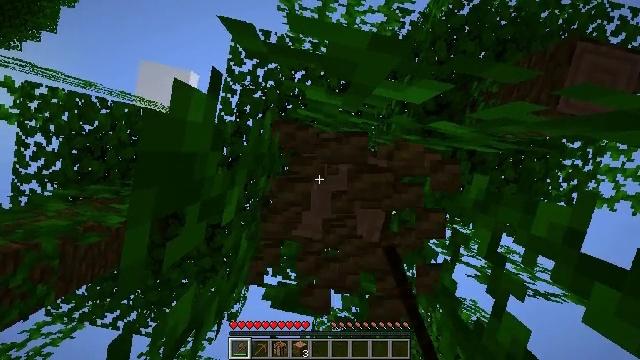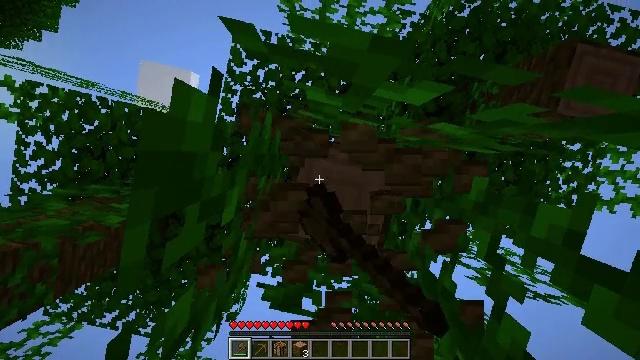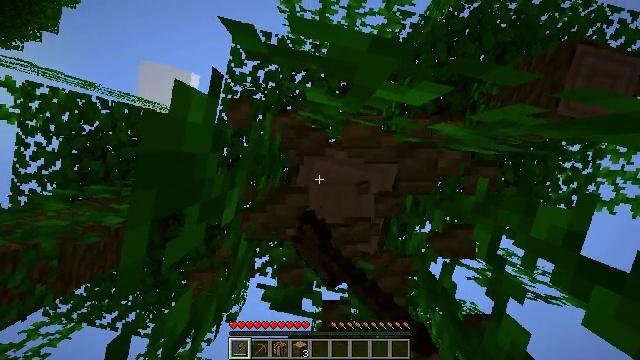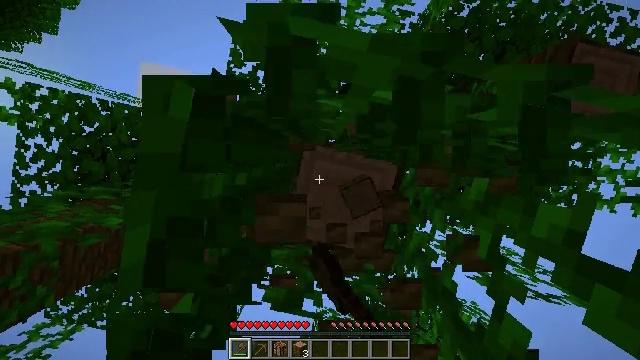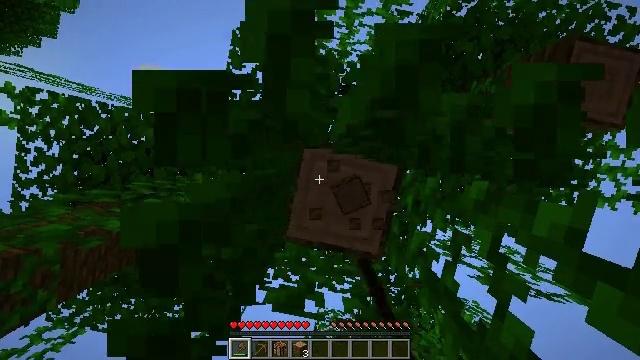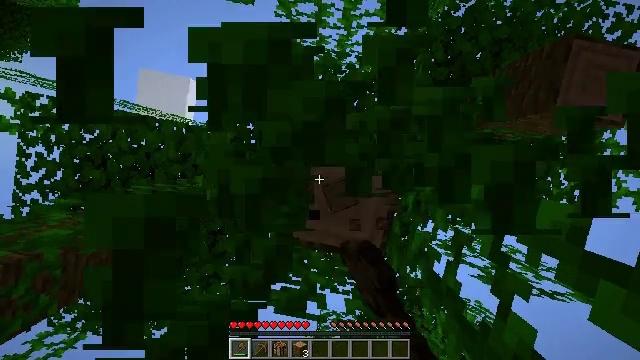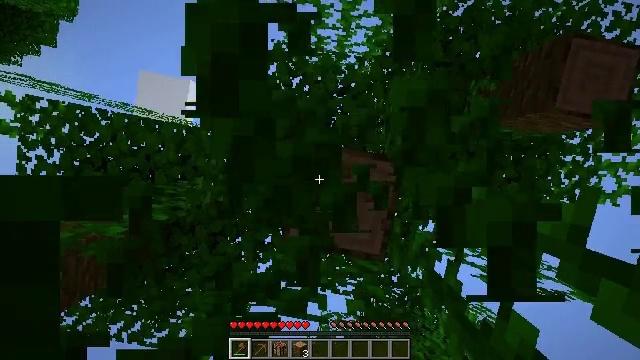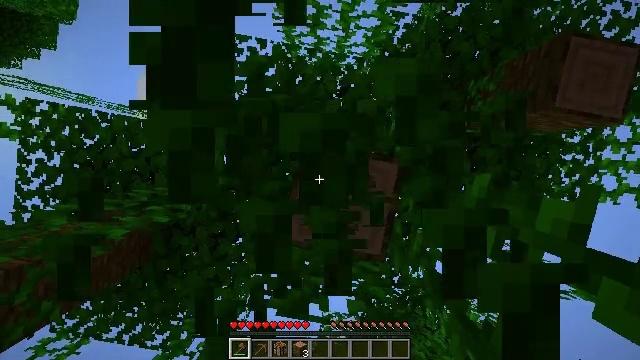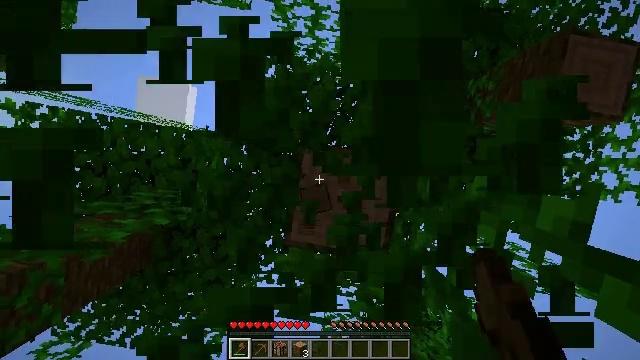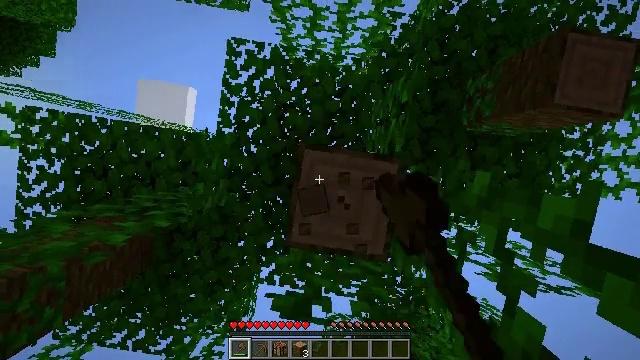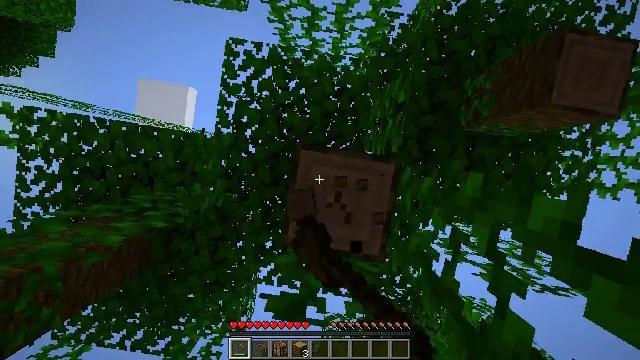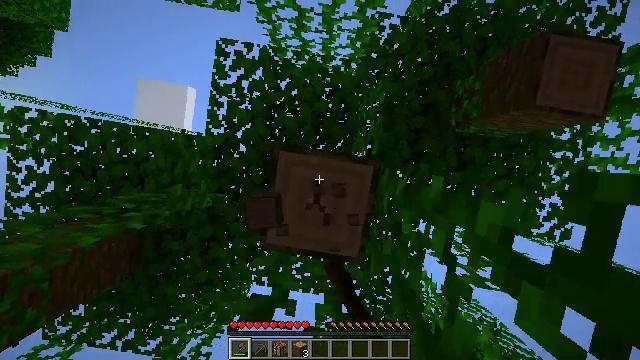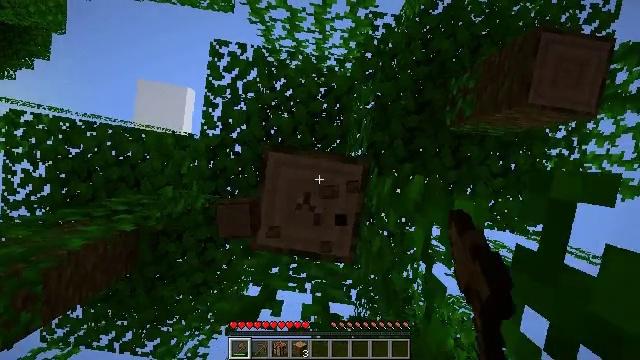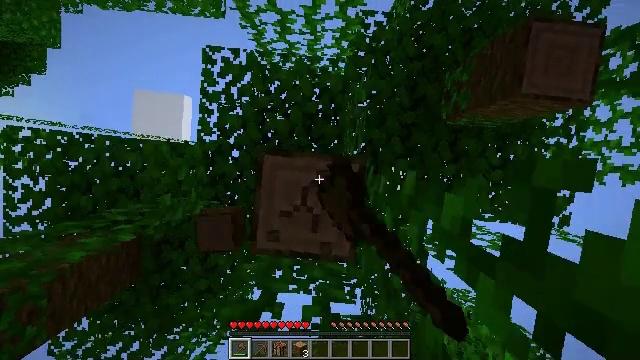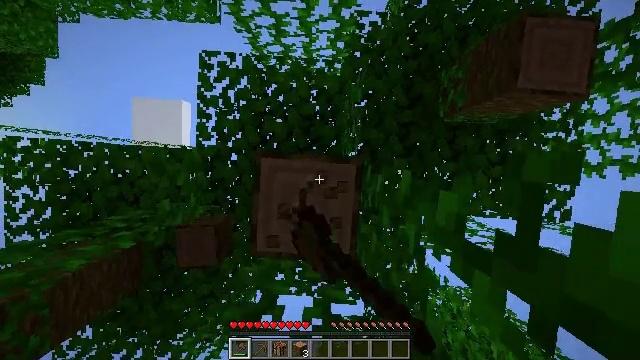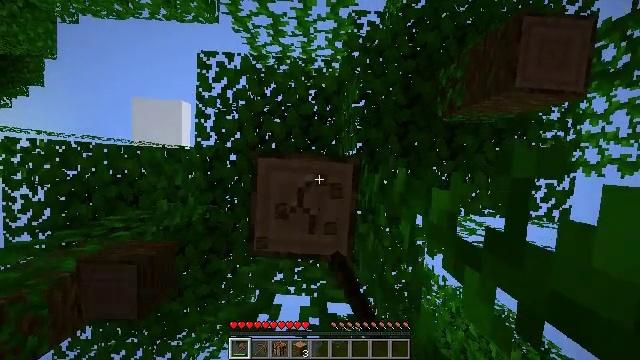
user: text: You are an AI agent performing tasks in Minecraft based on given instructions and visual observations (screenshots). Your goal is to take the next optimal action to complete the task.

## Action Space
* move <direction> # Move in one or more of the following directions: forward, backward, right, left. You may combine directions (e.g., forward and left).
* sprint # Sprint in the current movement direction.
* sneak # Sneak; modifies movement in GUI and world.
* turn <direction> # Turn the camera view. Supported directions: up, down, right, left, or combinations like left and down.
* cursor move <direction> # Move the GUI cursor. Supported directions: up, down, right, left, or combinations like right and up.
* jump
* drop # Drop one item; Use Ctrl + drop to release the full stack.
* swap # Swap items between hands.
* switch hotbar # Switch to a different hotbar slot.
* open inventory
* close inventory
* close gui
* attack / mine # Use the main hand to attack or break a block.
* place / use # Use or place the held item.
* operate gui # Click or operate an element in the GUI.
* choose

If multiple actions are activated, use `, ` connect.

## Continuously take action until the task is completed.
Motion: motion action
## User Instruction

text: Collect the jungle log for building.
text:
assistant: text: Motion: attack / mine
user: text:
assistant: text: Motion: attack / mine
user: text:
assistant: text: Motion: attack / mine
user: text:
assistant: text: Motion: attack / mine
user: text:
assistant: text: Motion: attack / mine
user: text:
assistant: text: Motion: attack / mine
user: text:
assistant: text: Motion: attack / mine
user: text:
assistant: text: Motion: attack / mine
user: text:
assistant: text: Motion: attack / mine
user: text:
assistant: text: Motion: move right, attack / mine
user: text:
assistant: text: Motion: move right, attack / mine
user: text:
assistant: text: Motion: attack / mine
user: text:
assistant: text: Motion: turn left, attack / mine
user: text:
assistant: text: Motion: turn left, attack / mine
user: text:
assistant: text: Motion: attack / mine
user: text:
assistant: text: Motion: turn left, attack / mine
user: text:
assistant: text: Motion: turn left, attack / mine
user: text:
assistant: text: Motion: turn left, attack / mine
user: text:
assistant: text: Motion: turn left, attack / mine
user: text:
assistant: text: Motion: turn left, attack / mine
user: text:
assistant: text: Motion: turn left, attack / mine
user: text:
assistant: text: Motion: turn left, attack / mine
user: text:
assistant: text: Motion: turn left and down, attack / mine
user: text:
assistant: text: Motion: turn left and down, attack / mine
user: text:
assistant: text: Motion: attack / mine
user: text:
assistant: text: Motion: attack / mine
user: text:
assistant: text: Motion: attack / mine
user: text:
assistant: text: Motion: attack / mine
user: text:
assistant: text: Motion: attack / mine
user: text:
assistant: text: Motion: attack / mine